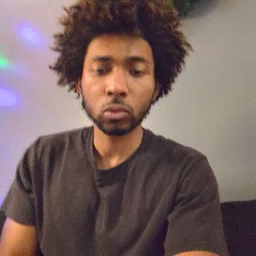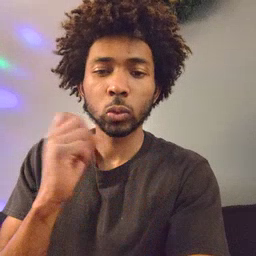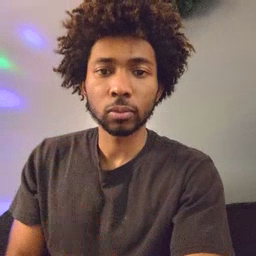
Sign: dry